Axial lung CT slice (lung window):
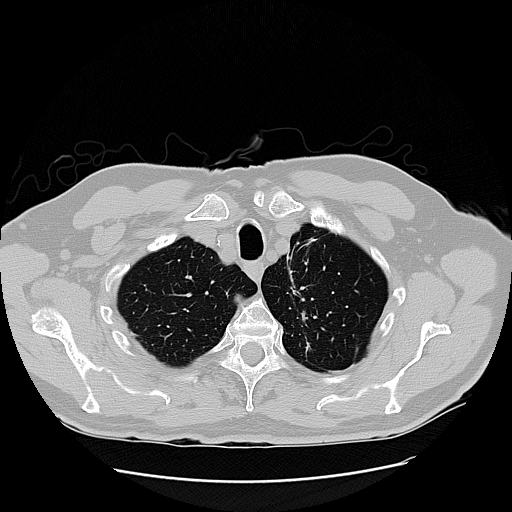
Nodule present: no